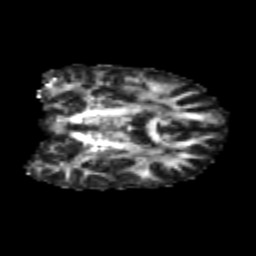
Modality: FA
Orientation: coronal
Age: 22
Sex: female
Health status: healthy
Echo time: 0.074 s